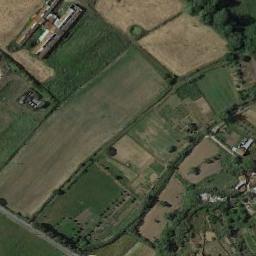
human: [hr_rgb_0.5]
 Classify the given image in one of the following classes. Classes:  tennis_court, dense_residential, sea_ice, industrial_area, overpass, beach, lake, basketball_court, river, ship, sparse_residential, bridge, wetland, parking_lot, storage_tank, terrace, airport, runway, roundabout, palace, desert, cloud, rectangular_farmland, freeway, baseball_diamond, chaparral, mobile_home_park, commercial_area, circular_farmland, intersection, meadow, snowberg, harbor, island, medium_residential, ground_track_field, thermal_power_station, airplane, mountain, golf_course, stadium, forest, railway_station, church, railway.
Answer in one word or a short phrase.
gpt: terrace